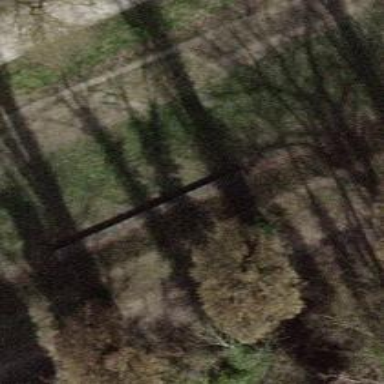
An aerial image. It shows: Bench.